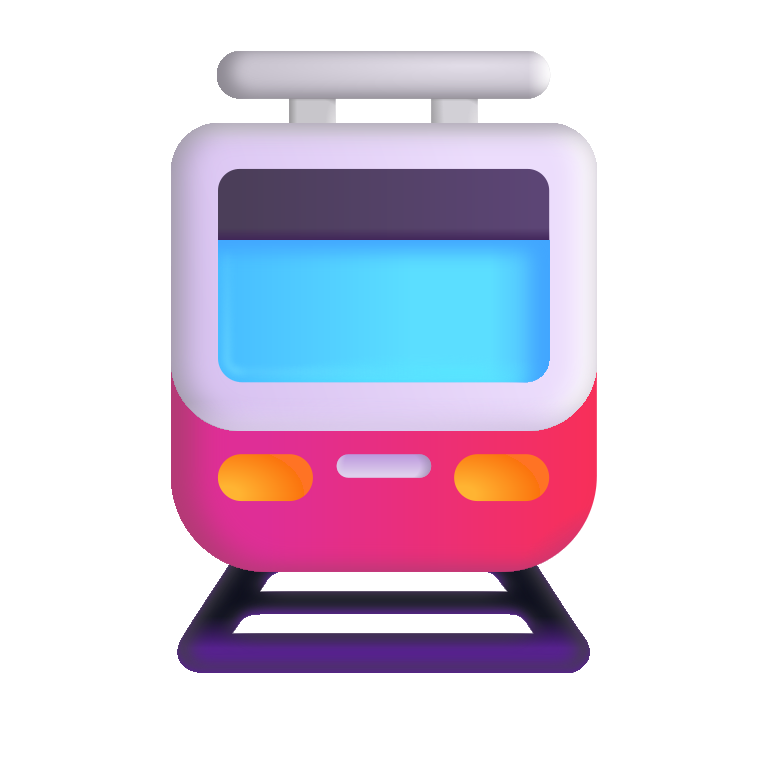
tram color